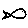
Label: fish